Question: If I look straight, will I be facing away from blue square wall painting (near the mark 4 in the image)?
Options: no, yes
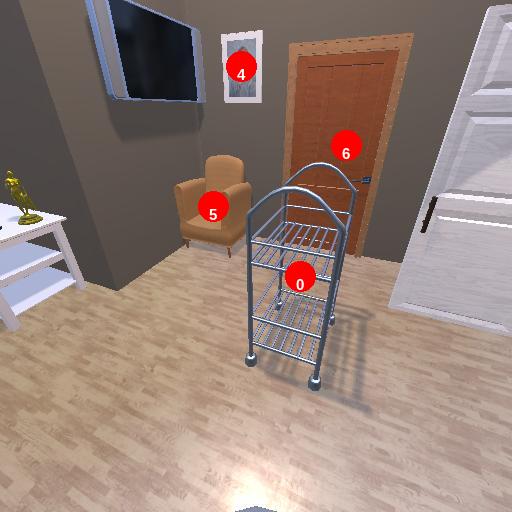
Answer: no